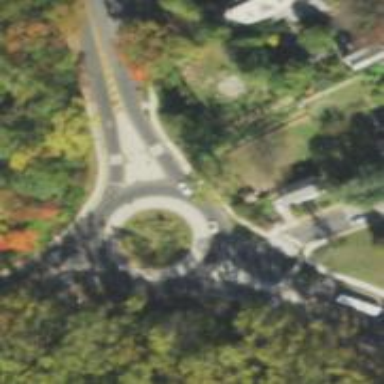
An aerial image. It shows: Tertiary road with asphalt surface leading to roundabout.